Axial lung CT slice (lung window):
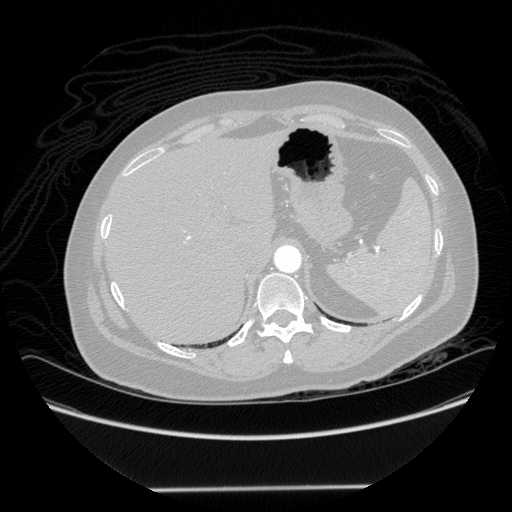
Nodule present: no